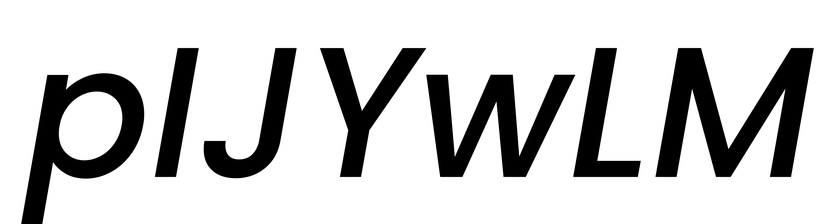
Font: Poppins-MediumItalic